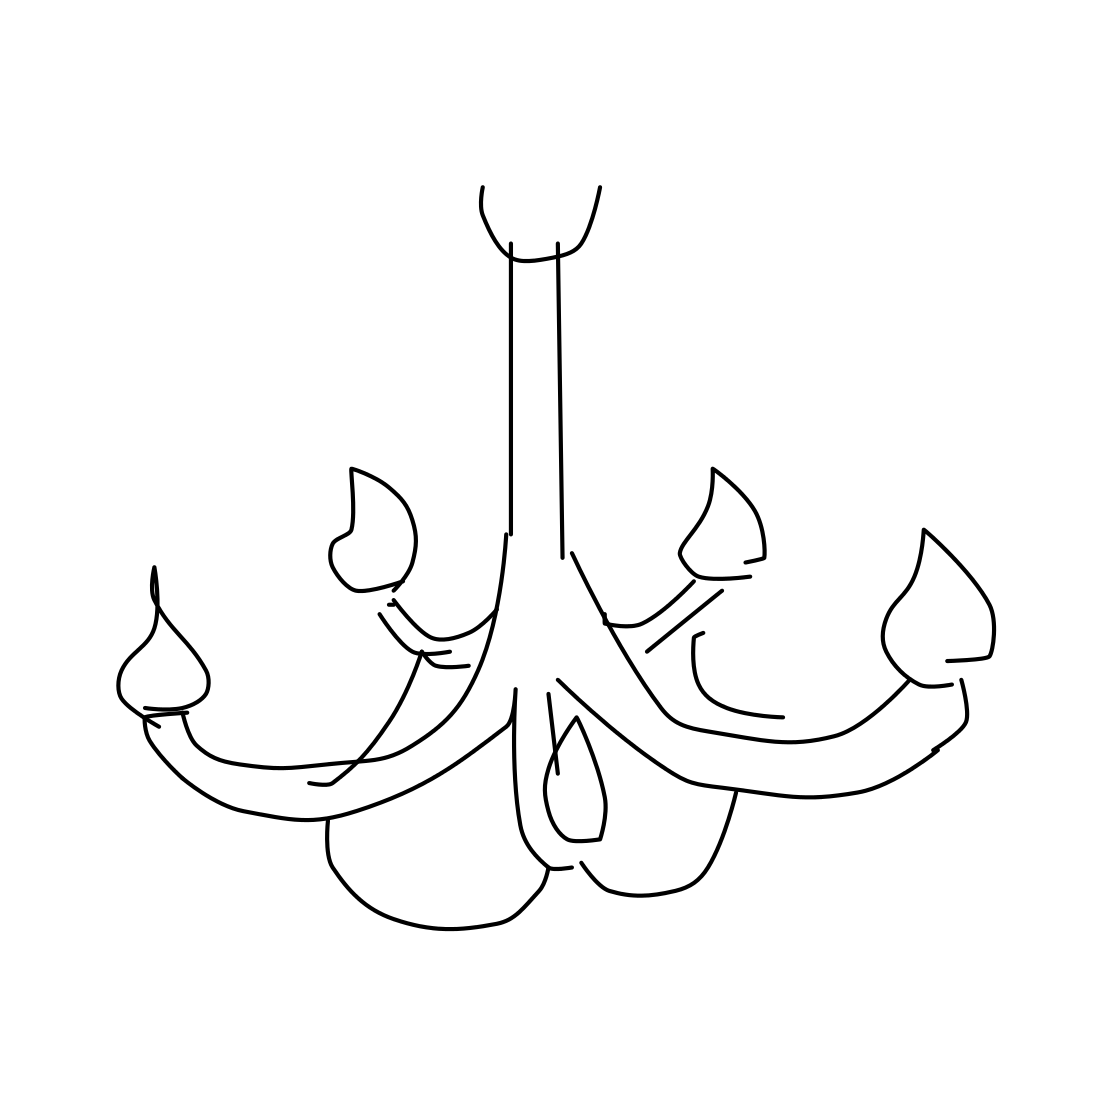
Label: chandelier